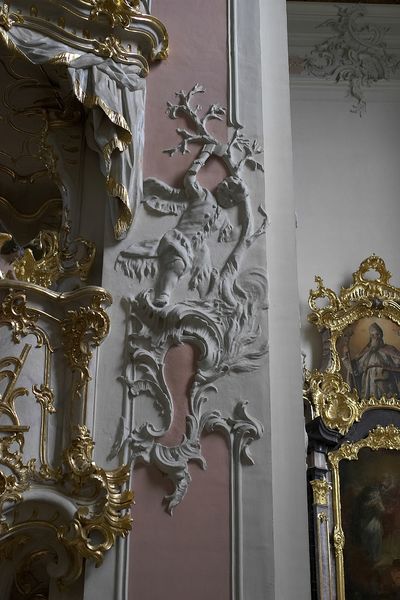
Titel: St. Peter in Mainz
Künstler: Johann Valentin Thomann
Standort: Mainz (EU - D - RP)
Schlagwörter: baum, gemälde, mann, schatten, umhang, weiß, licht, ornament, bart, wand, barock, rahmen, bild, vorhang, kirche, fransen, gold, putte, ecke, altrosa, stuck, knabe, motiv, vergoldet, wandschmuck, kanzel, axt, roden, baldachin, beil, vergoldung, baumfällen